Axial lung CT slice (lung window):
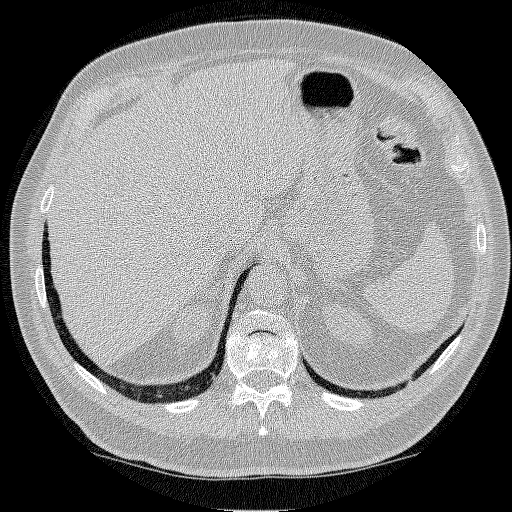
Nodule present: no